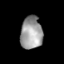
Tissue: skin
Cell type: Epithelial cells
Senescence score: 0.2724
Nuclear area (px): 698
Mean DAPI intensity: 157.802